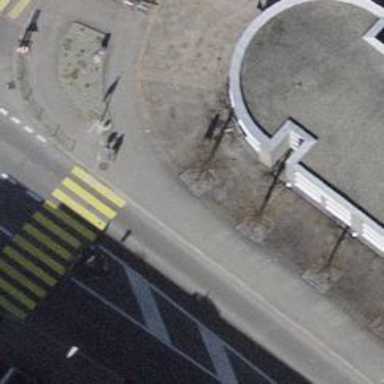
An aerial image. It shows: Asphalt sidewalk.